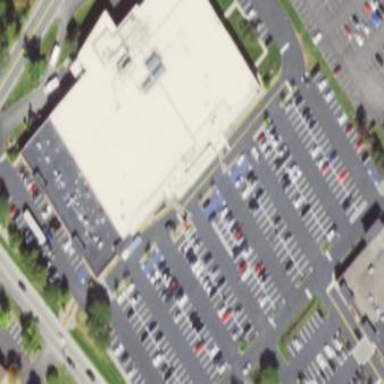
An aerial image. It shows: Retail building.